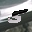
Label: 5